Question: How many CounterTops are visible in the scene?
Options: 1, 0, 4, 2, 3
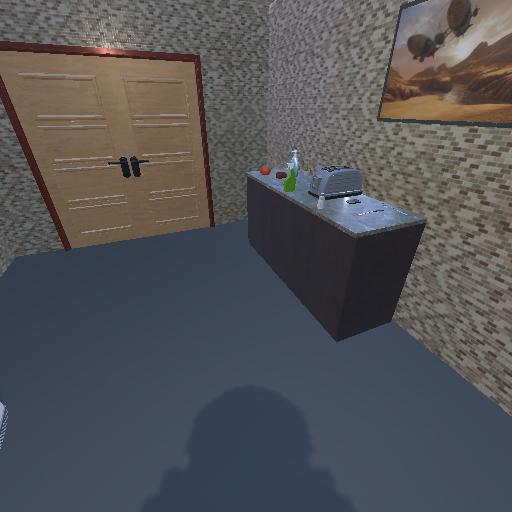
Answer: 1